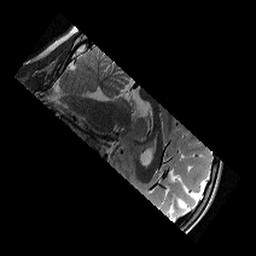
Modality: T2w
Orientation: sagittal
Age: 12
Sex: female
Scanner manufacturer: siemens
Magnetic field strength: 3 T
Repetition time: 9.23 s
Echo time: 0.067 s